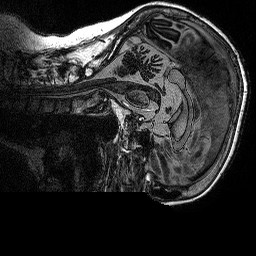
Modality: MP2RAGE
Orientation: sagittal
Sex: female
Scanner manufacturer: siemens
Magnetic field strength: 3 T
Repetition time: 5 s
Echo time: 0.00292 s